Interaction volume radius: 5 \u00c5
Interaction volume height: 10 \u00c5
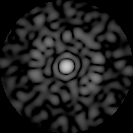
Disorder parameter: 0.8731